Question: Im currently using the random import to create five random x, y values and taking those values and drawing a polygon with the pygame.draw.polygon () command. If I had a texture square I wanted to apply over top of that shape instead of having just on rgb value what would be the most efficient way to do that? i want to take the generated polygon below and with out hard coding its shape, taking a general texture square and making all that green that new texture as if that shape was cut out of the texture square.
'''
import pygame,random
from pygame import*
height = 480
width = 640
#colors
red = (255,0,0)
green = (0,255,0)
blue = (0,0,255)
white = (255,255,255)
black = (0,0,0)
pygame.init()
points = [ ]
screen = pygame.display.set_mode((width,height))
pygame.display.set_caption("PlayBox")
r = random
for i in range(0,5):
x = r.randrange(0,640)
y = r.randrange(0,480)
points.append([x,y])
running = True
while running == True:
screen.fill(white)
for event in pygame.event.get():
if event.type == pygame.QUIT:
running = False
break
pygame.draw.polygon(screen,green,points,0)
pygame.display.update()
pygame.display.update()
'''

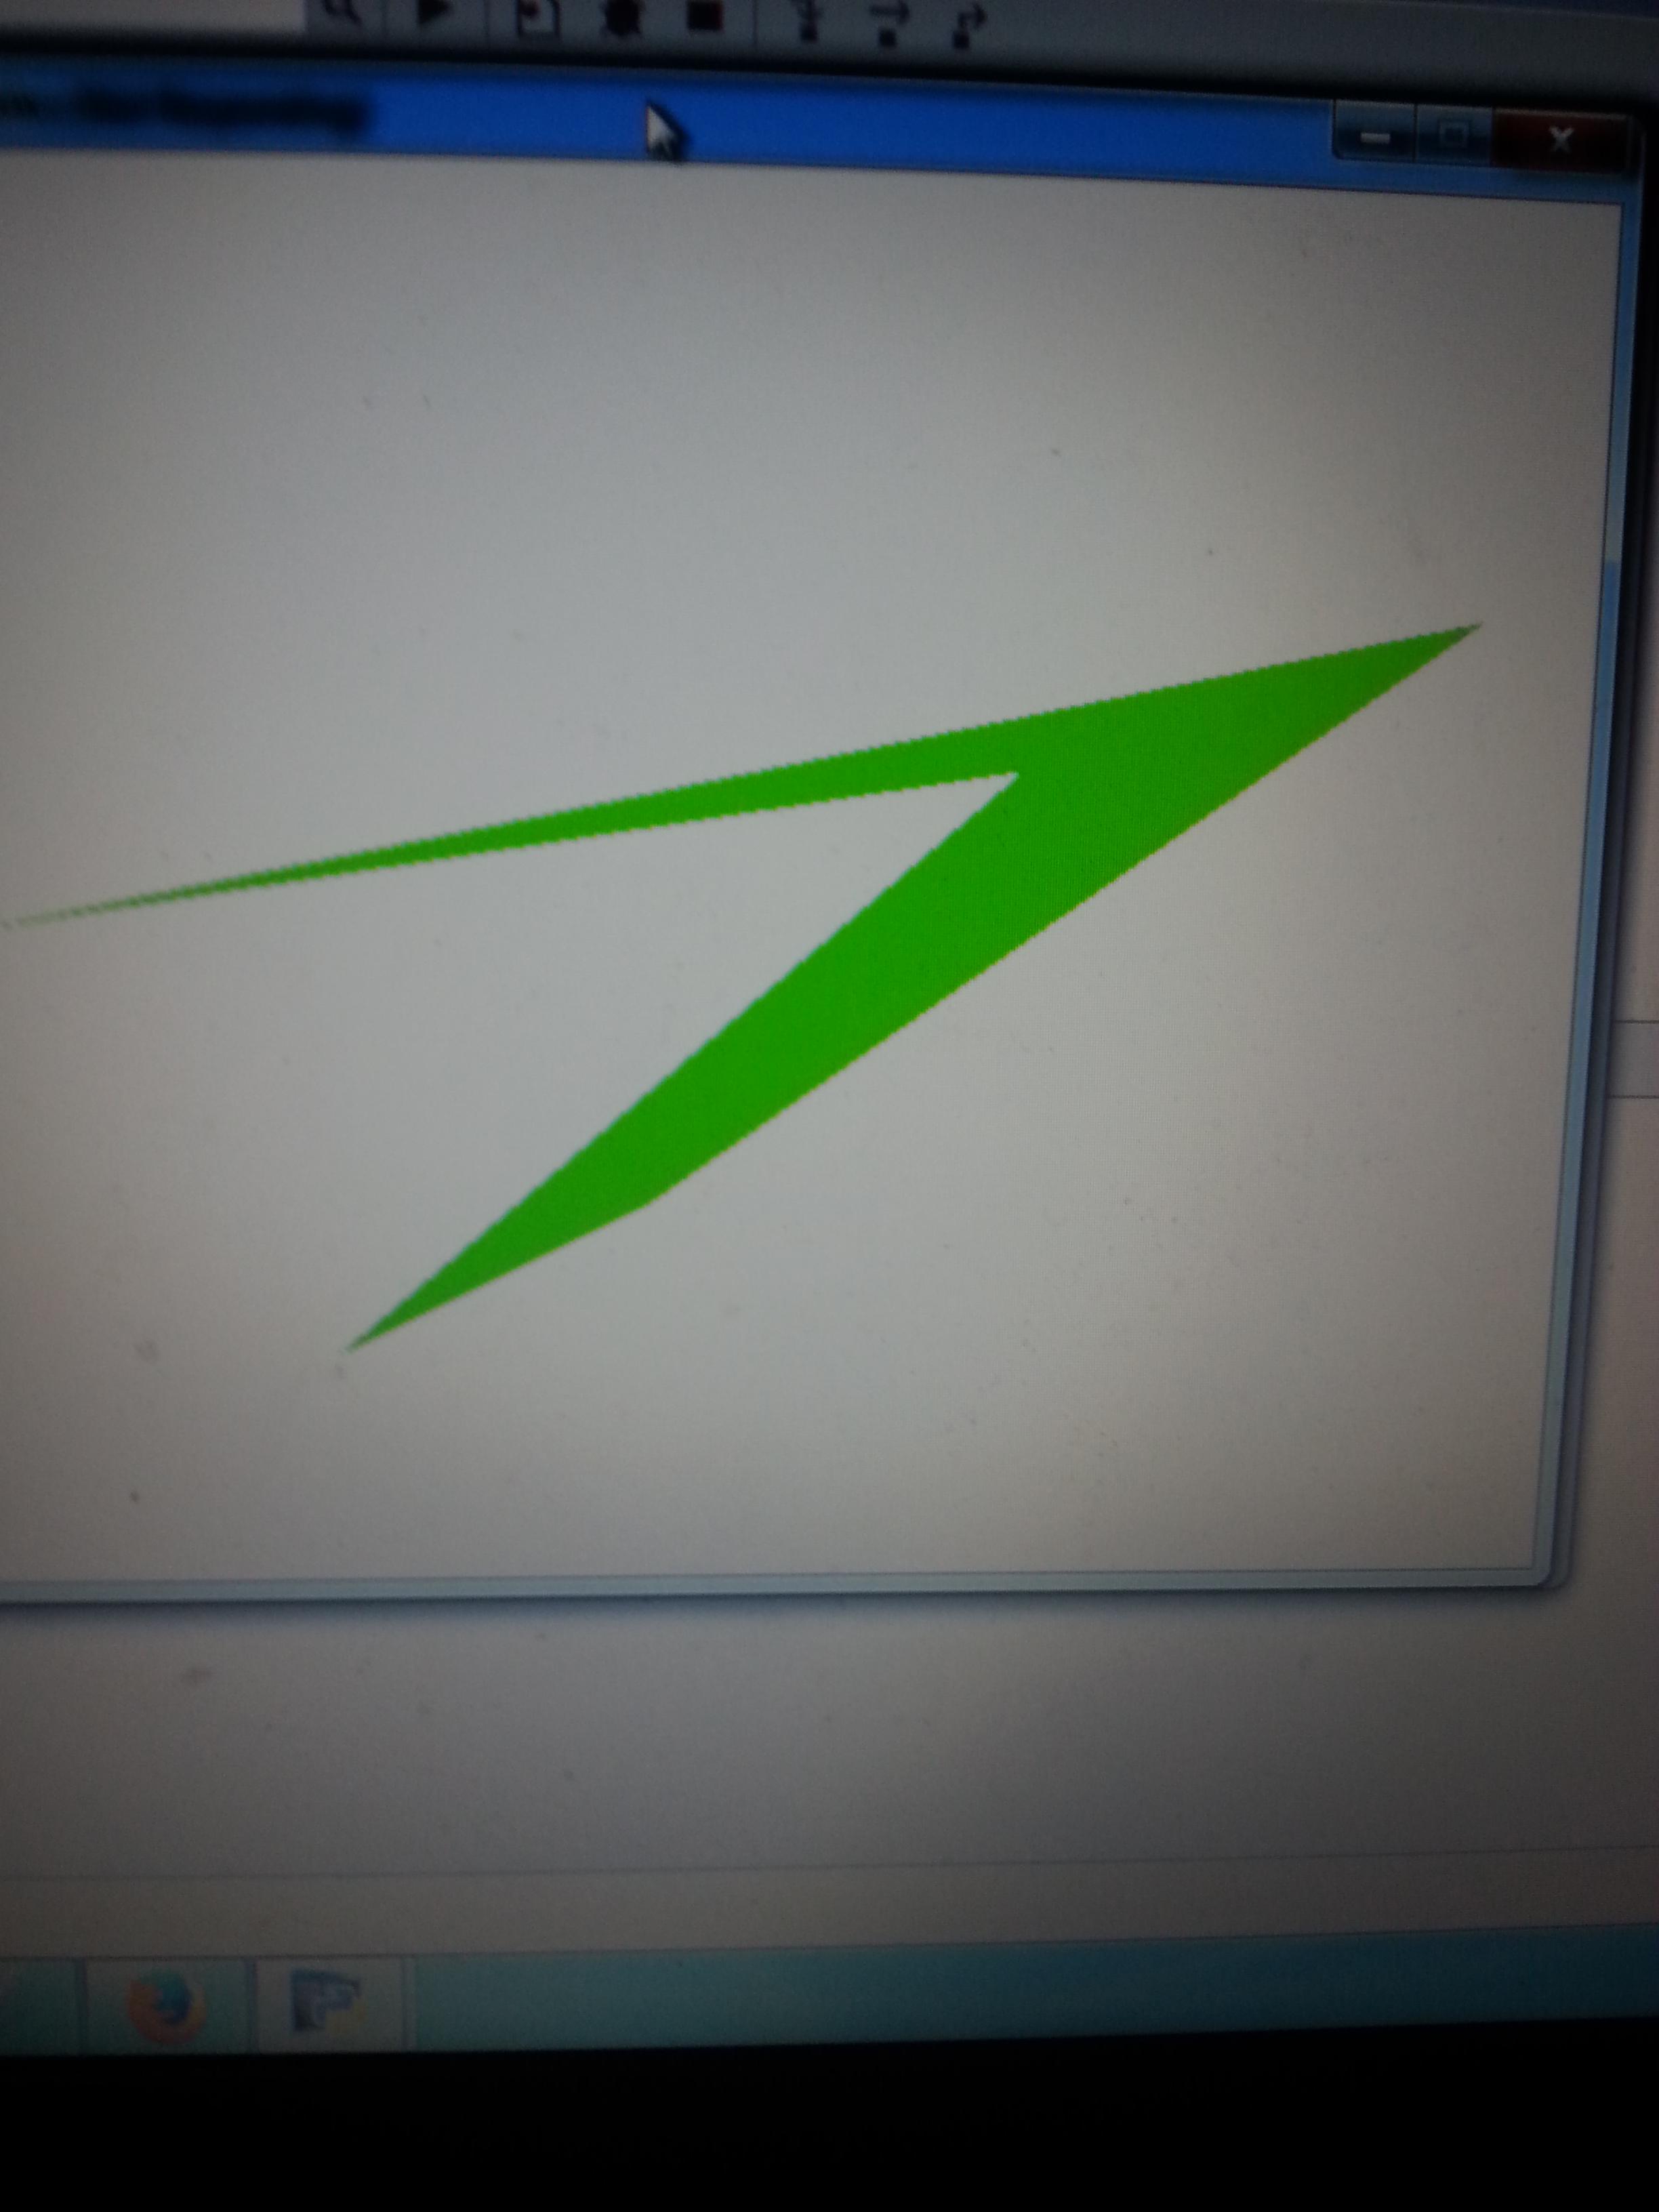
Answer: One option, of course, would be to re-implement the "bucket fill" algorithm yourself,
and copy pixels inside the polygon. That would be a lot of work, and wouldget slow done in pure Python - still, it would launch you into the basic foundations of image manipulation <URL>
Since Pygame already does the heavy lifting, but provides just solid color fills,
the way to go is to use pygame's results as a clipping mask to your texture. Unfortunatelly that is probably more difficult than it should. I hope my sample here
can be useful for others having the same needs.
Pygame gives us some primitives to manipulate the color planes in the surfaces,
but they are definitely low level. Another thing is that these primitives require
numpy to be installed - I am not certain if Window's pyagames installer include it -
otherwise people running your project have to be told to install numpy themselves.
So, teh way to go is:
Load your desired texture in a surface (for less headache, one of the same size
of the final image), to draw the shape you want to be painted with the texture
in a mask surface, with 8bpp (B&W) - which works as a transparency map to the
texture -
them use pygame's surfarray utilities to blit everything together:
'''
# coding: utf-8
import random
import pygame
SIZE = 800,600
def tile_texture(texture, size):
result = pygame.Surface(size, depth=32)
for x in range(0, size[0], texture.get_width()):
for y in range(0, size[1], texture.get_height()):
result.blit(texture,(x,y))
return result
def apply_alpha(texture, mask):
"""
Image should be a 24 or 32bit image,
mask should be an 8 bit image with the alpha
channel to be applied
"""
texture = texture.convert_alpha()
target = pygame.surfarray.pixels_alpha(texture)
target[:] = pygame.surfarray.array2d(mask)
# surfarray objets usually lock the Surface.
# it is a good idea to dispose of them explicitly
# as soon as the work is done.
del target
return texture
def stamp(image, texture, mask):
image.blit(apply_alpha(texture, mask), (0,0))
def main():
screen = pygame.display.set_mode(SIZE)
screen.fill((255,255,255))
texture = tile_texture(pygame.image.load("texture.png"), SIZE)
mask = pygame.Surface(SIZE, depth=8)
# Create sample mask:
pygame.draw.polygon(mask, 255,
[(random.randrange(SIZE[0]), random.randrange(SIZE[1]) )
for _ in range(5)] , 0)
stamp(screen, texture, mask)
pygame.display.flip()
while not any(pygame.key.get_pressed()):
pygame.event.pump()
pygame.time.delay(30)
if __name__ == "__main__":
pygame.init()
try:
main()
finally:
pygame.quit()
'''